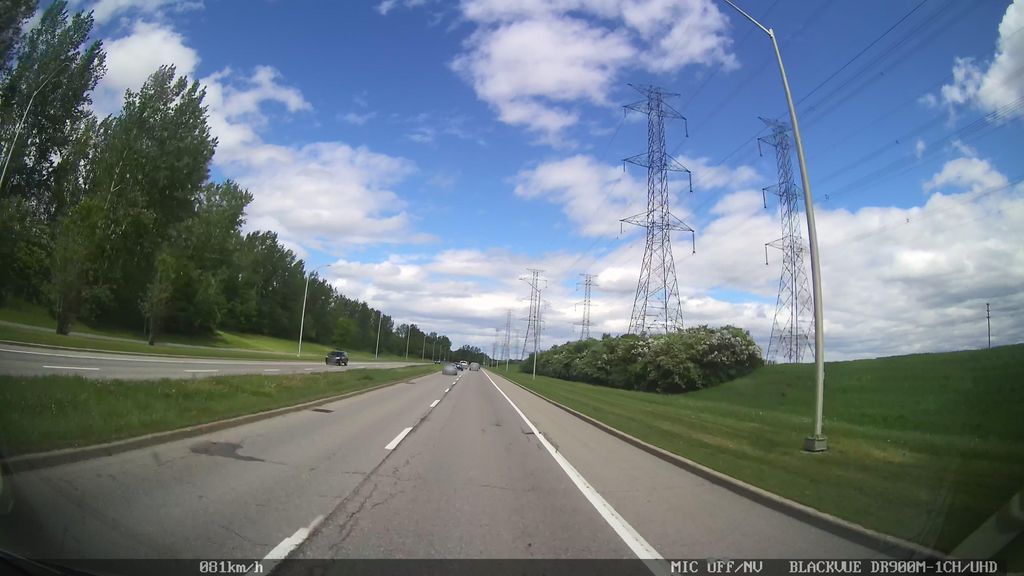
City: ottawa-gatineau